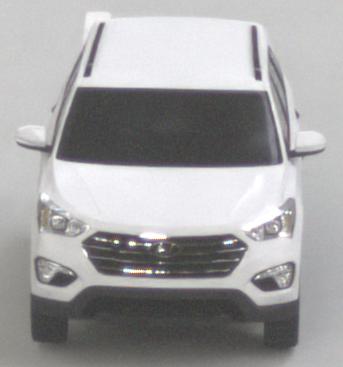
Make: Hyundai
Model: Santa Fe 2.4 GDI
Detailed model: Santa Fe (DM)
Model produced from: 2017/08
Model produced until: 2018/01
Doors: 5
Color: white
Road condition: dry road
Daytime: morning or afternoon
Contrast: low contrast